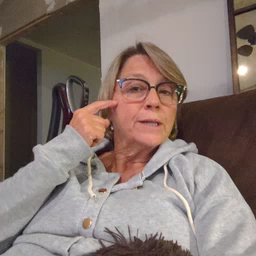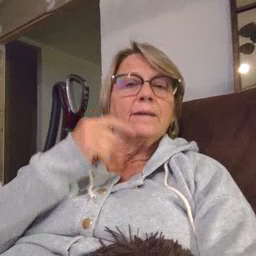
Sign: cheek